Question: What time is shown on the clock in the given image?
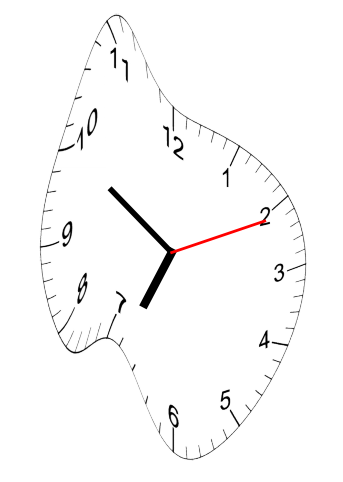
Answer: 06:50:11